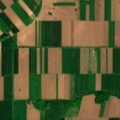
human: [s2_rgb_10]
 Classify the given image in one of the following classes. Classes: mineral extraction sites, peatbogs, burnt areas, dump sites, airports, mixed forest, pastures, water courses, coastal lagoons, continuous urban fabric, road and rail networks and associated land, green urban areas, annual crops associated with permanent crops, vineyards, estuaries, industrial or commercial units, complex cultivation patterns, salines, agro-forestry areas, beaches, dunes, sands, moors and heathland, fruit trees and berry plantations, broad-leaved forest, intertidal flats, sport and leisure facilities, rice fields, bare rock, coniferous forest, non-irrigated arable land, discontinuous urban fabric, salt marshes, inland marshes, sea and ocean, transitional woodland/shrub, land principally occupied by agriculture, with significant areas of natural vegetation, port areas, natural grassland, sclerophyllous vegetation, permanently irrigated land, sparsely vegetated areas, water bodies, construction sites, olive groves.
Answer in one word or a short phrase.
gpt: non-irrigated arable land, land principally occupied by agriculture, with significant areas of natural vegetation